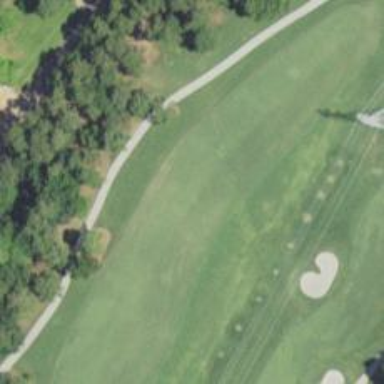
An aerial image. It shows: Golf hole.